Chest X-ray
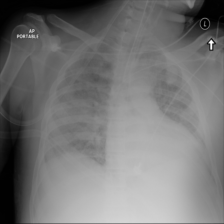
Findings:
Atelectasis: negative
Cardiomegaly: negative
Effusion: negative
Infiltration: positive
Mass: negative
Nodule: negative
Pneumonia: negative
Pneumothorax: negative
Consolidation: negative
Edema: negative
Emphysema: negative
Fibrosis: negative
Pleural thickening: negative
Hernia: negative